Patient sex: M
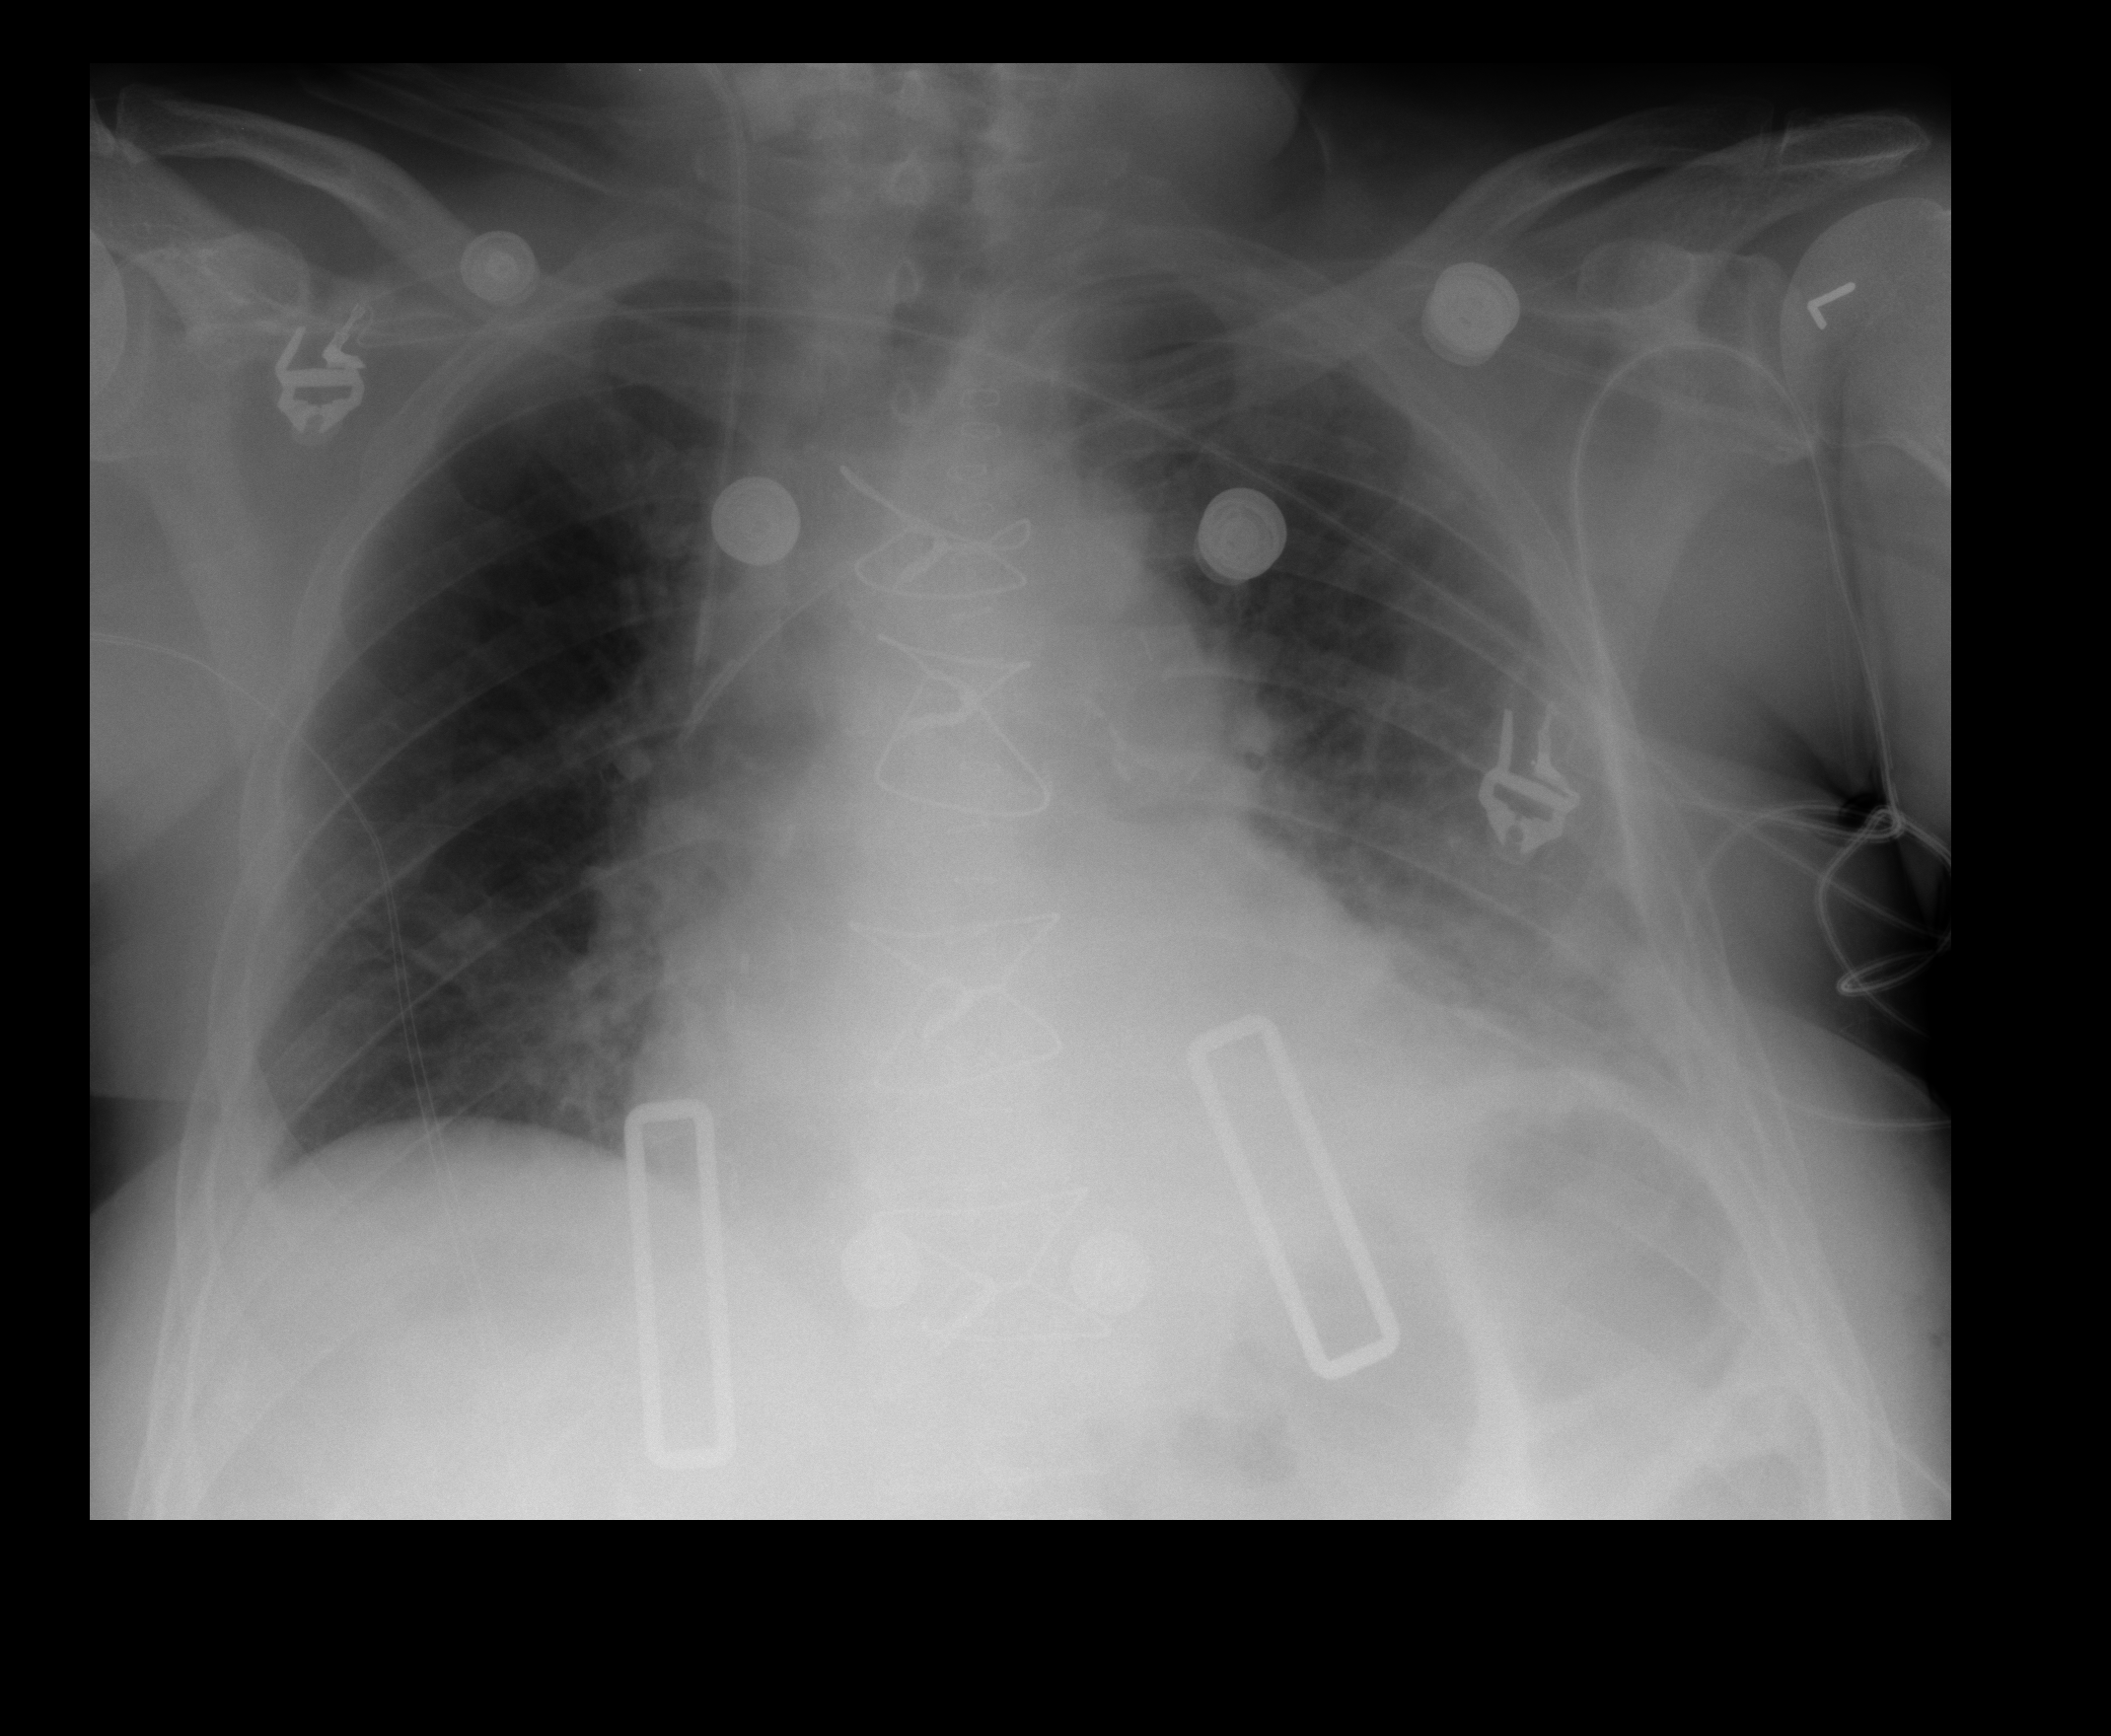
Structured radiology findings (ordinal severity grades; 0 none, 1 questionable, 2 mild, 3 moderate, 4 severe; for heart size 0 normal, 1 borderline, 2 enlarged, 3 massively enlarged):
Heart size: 0
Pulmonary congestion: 0
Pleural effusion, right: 0
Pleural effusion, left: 1
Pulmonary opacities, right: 0
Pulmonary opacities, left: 0
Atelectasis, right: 0
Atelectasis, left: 2